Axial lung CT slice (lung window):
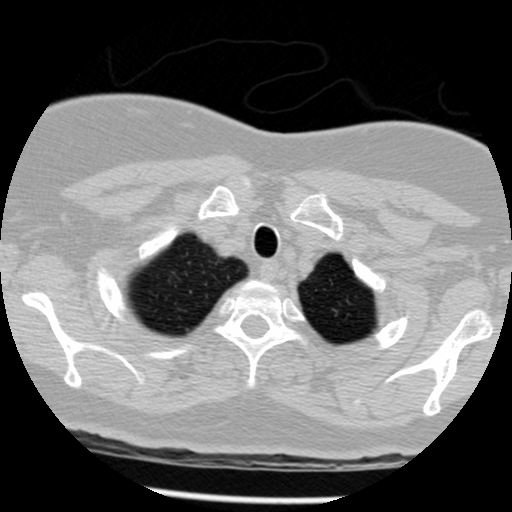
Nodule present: no